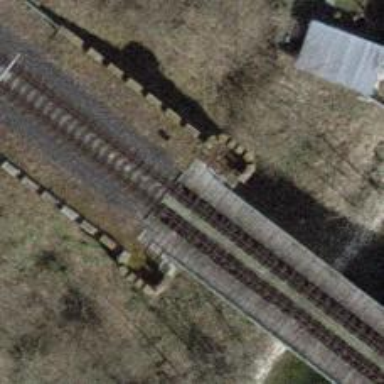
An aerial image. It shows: Single-track electrified railway with contact line.